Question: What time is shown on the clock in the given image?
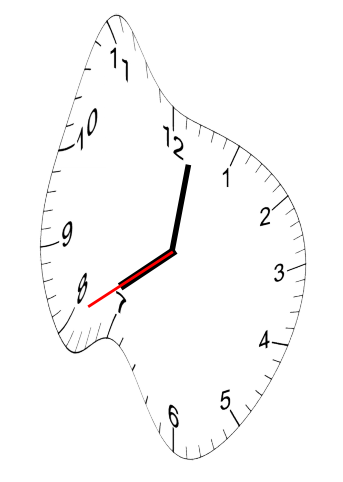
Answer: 08:01:40